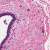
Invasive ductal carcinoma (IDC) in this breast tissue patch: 0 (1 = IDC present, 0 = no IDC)